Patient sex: M
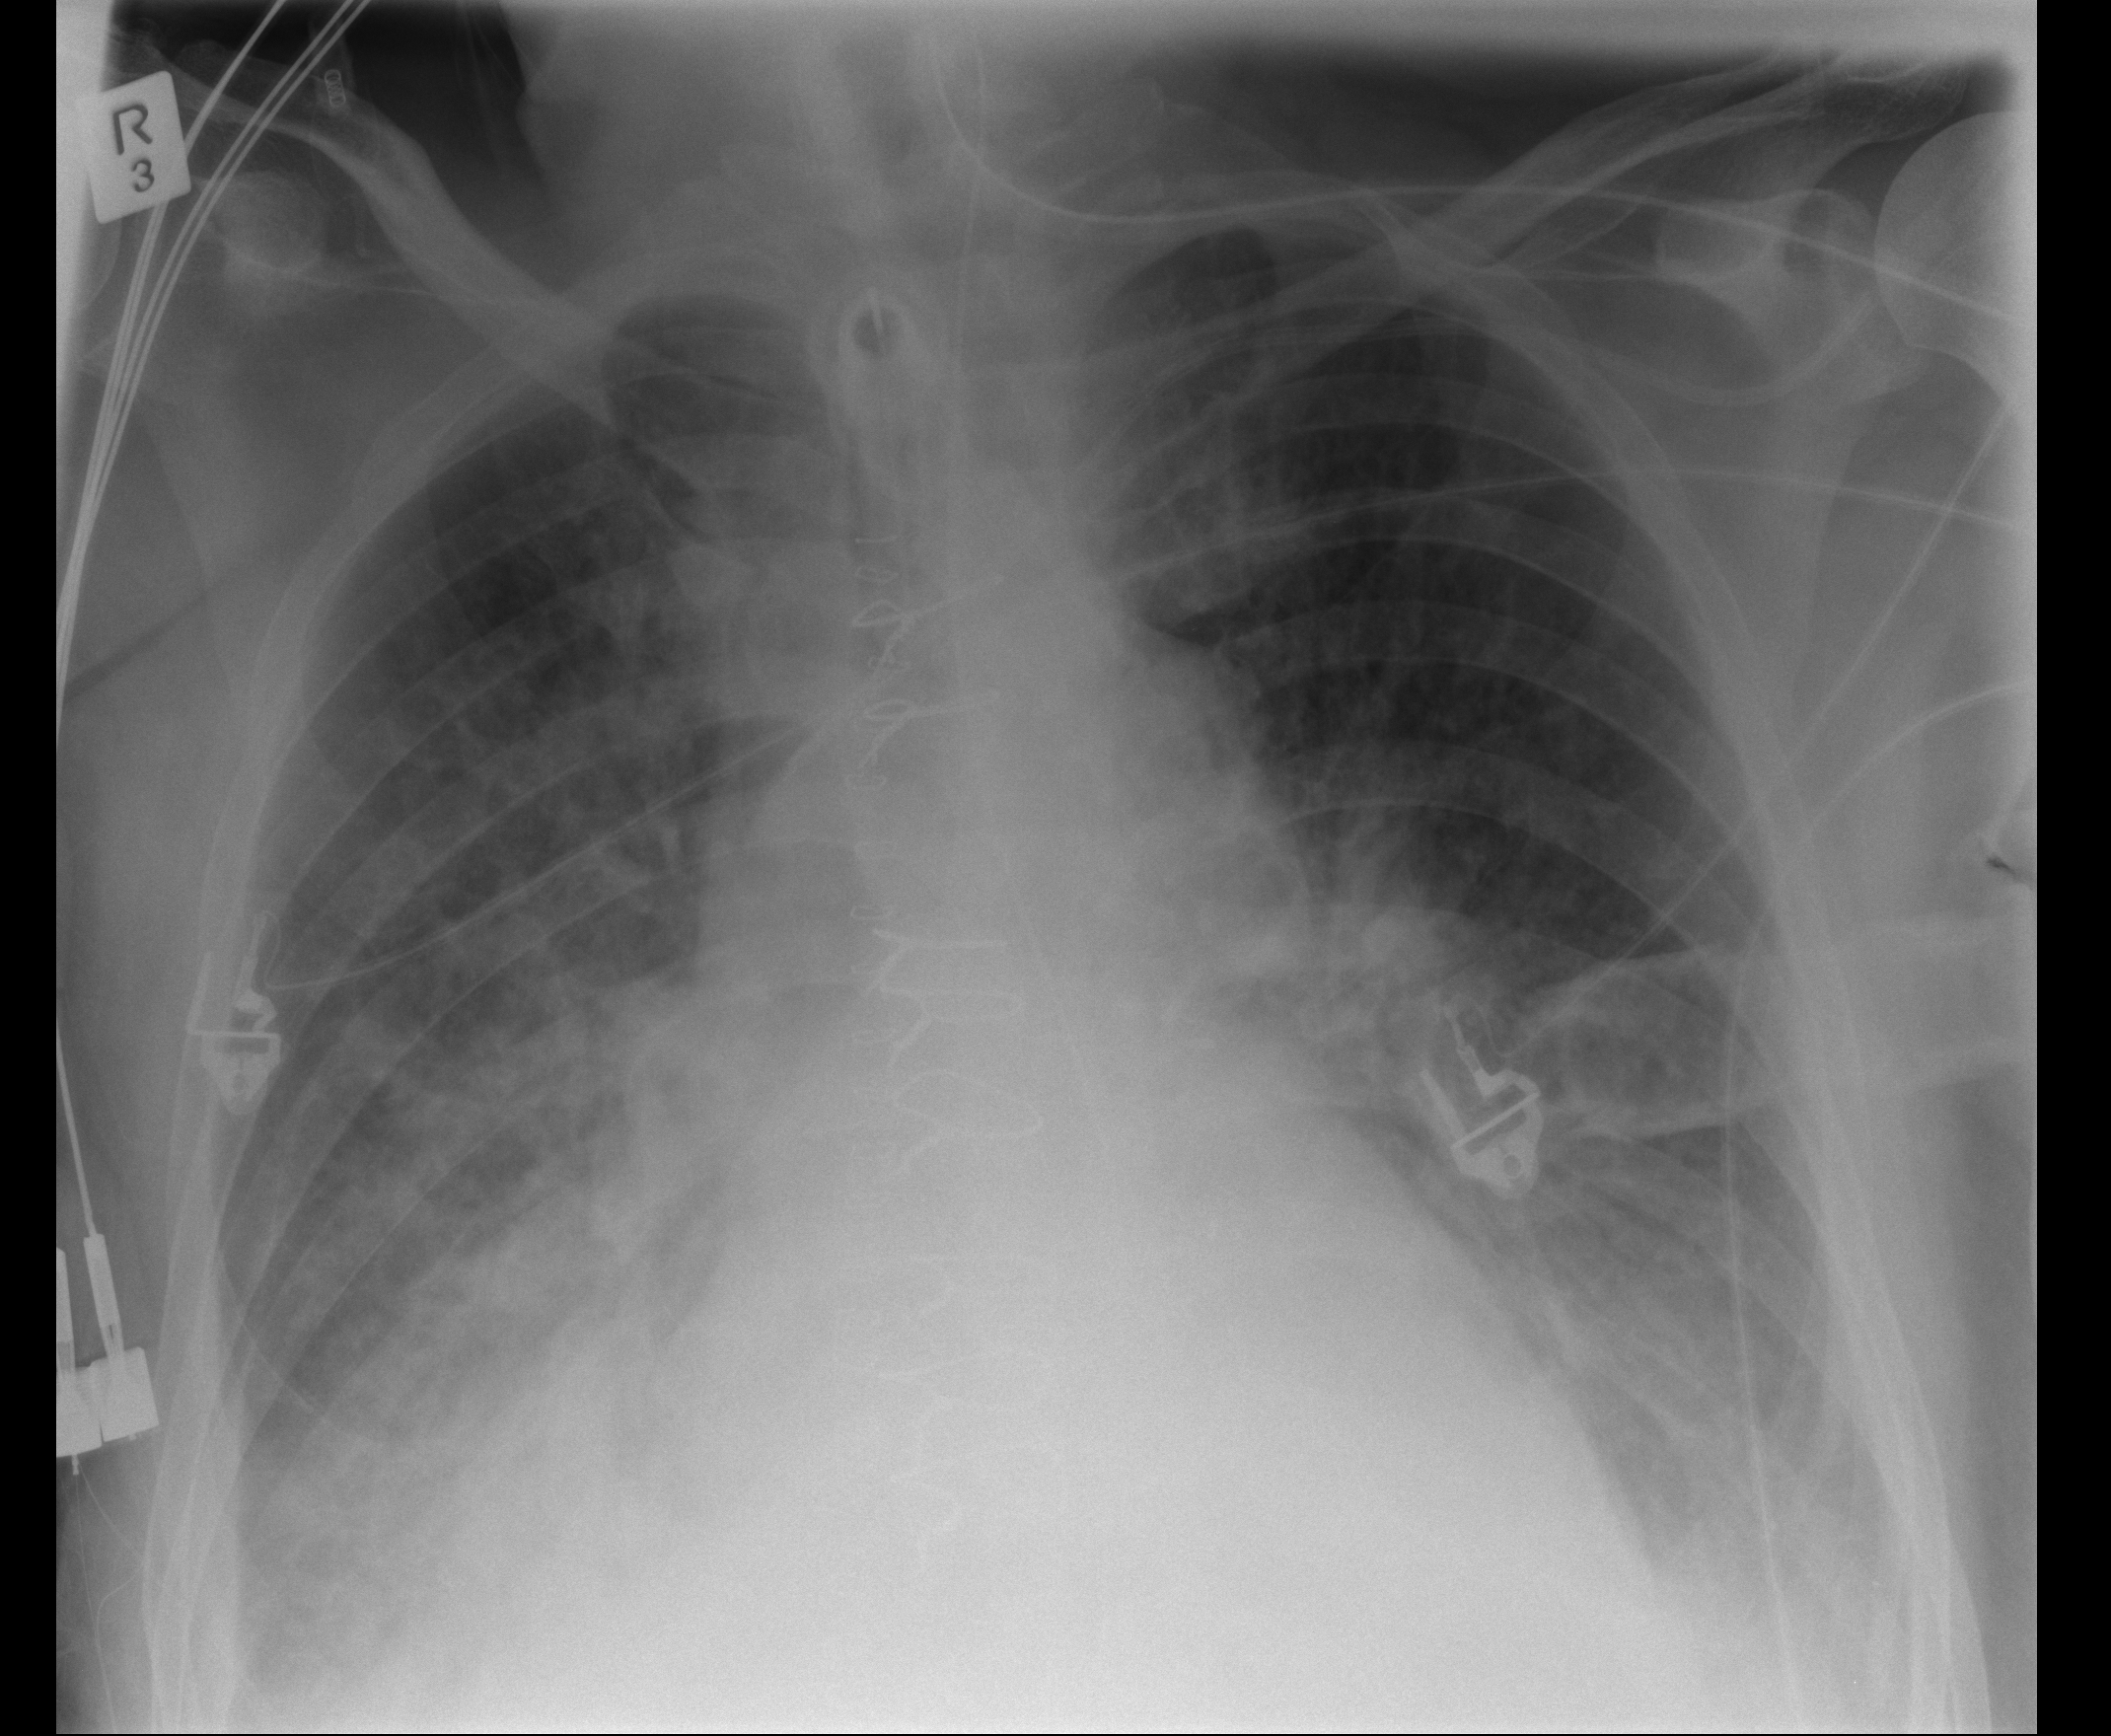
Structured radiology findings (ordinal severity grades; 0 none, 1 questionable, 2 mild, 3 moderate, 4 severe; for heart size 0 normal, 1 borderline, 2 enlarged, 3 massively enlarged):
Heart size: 2
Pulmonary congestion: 2
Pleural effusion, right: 2
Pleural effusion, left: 2
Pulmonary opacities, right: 3
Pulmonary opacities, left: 2
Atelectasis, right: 3
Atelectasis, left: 3